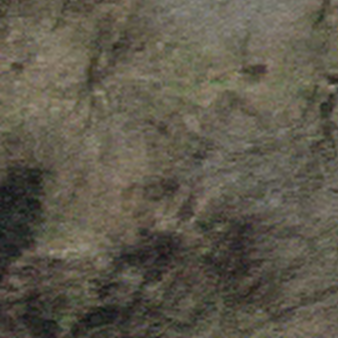
Label: other